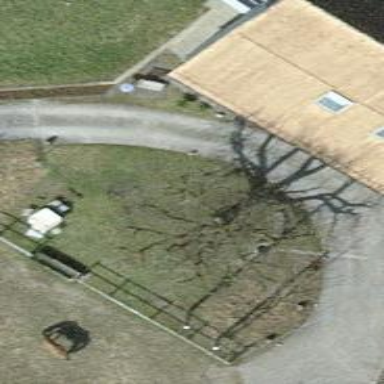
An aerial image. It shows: Beautiful tree in nature.